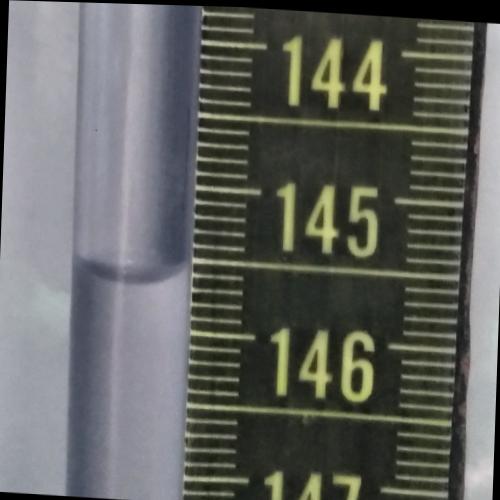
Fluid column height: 145.6 cm